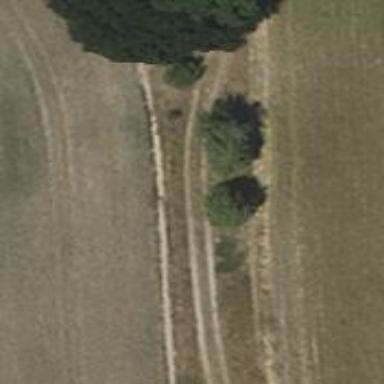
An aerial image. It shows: Deciduous broadleaved tree.